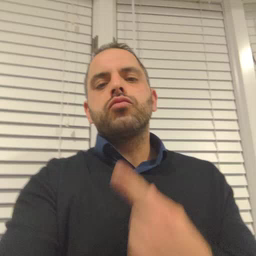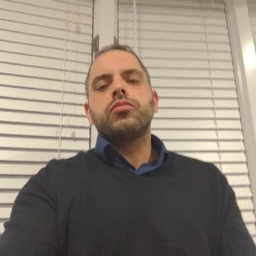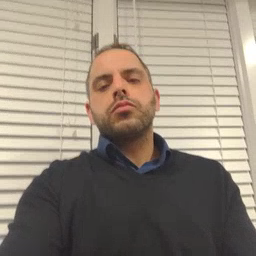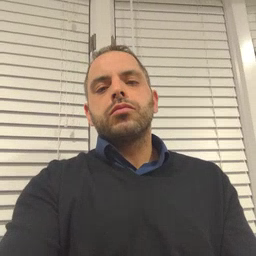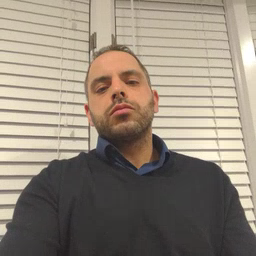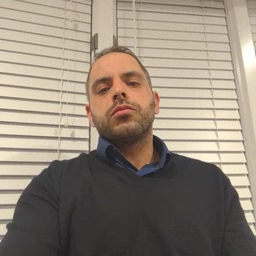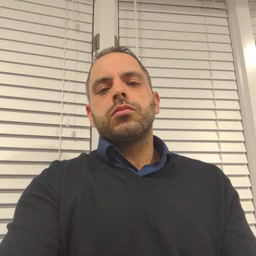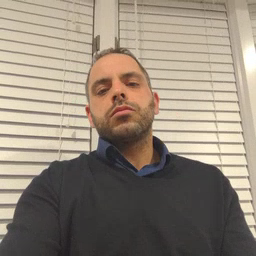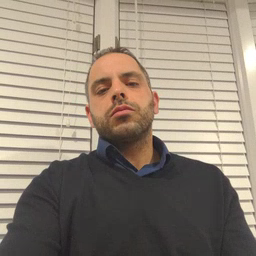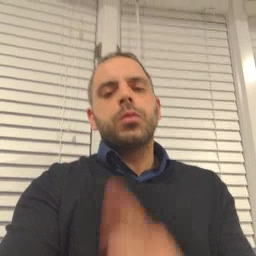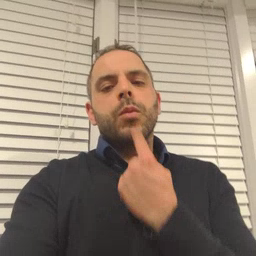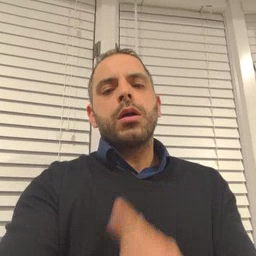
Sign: red